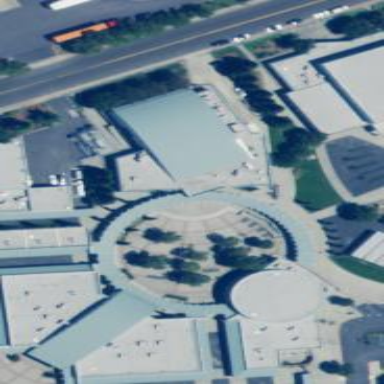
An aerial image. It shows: Close-up view of roof of building.